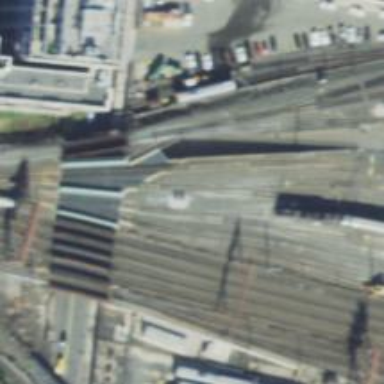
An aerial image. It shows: Railway bridge leading to rail yard.